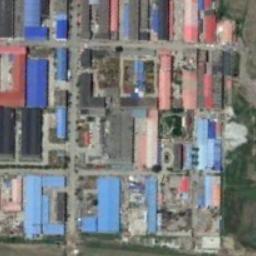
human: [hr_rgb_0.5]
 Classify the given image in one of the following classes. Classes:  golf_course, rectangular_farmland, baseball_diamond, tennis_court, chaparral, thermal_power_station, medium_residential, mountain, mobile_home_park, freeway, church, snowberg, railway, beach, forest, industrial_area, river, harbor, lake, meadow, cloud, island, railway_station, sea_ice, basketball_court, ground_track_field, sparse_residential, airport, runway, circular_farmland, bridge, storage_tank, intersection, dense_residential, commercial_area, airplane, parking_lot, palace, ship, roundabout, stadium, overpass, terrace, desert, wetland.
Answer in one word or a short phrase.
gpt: industrial_area